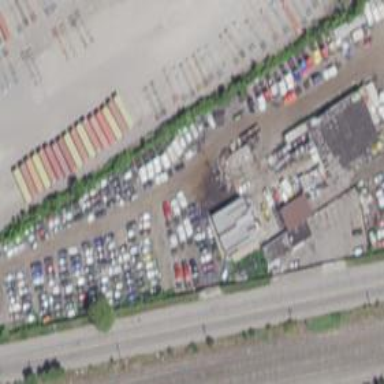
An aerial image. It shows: Scrap yard located in industrial area.